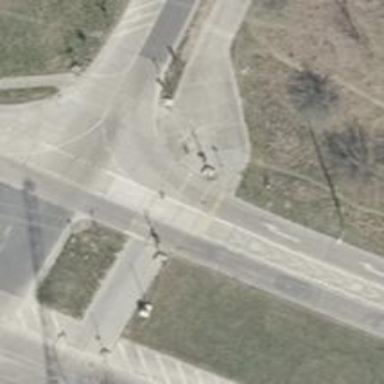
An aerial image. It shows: Road crossing with traffic signals.